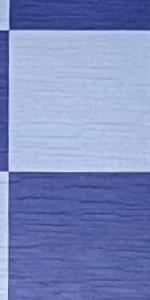
Label: Empty